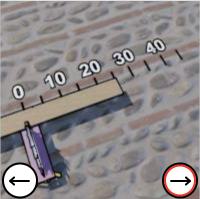
Task: length
Answer: 25
First scale value: 10.0